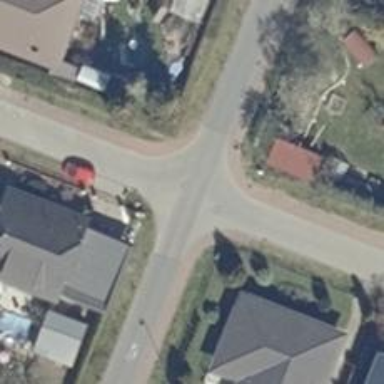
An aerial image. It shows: Residential road.